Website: bh-photo
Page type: customer-info-address
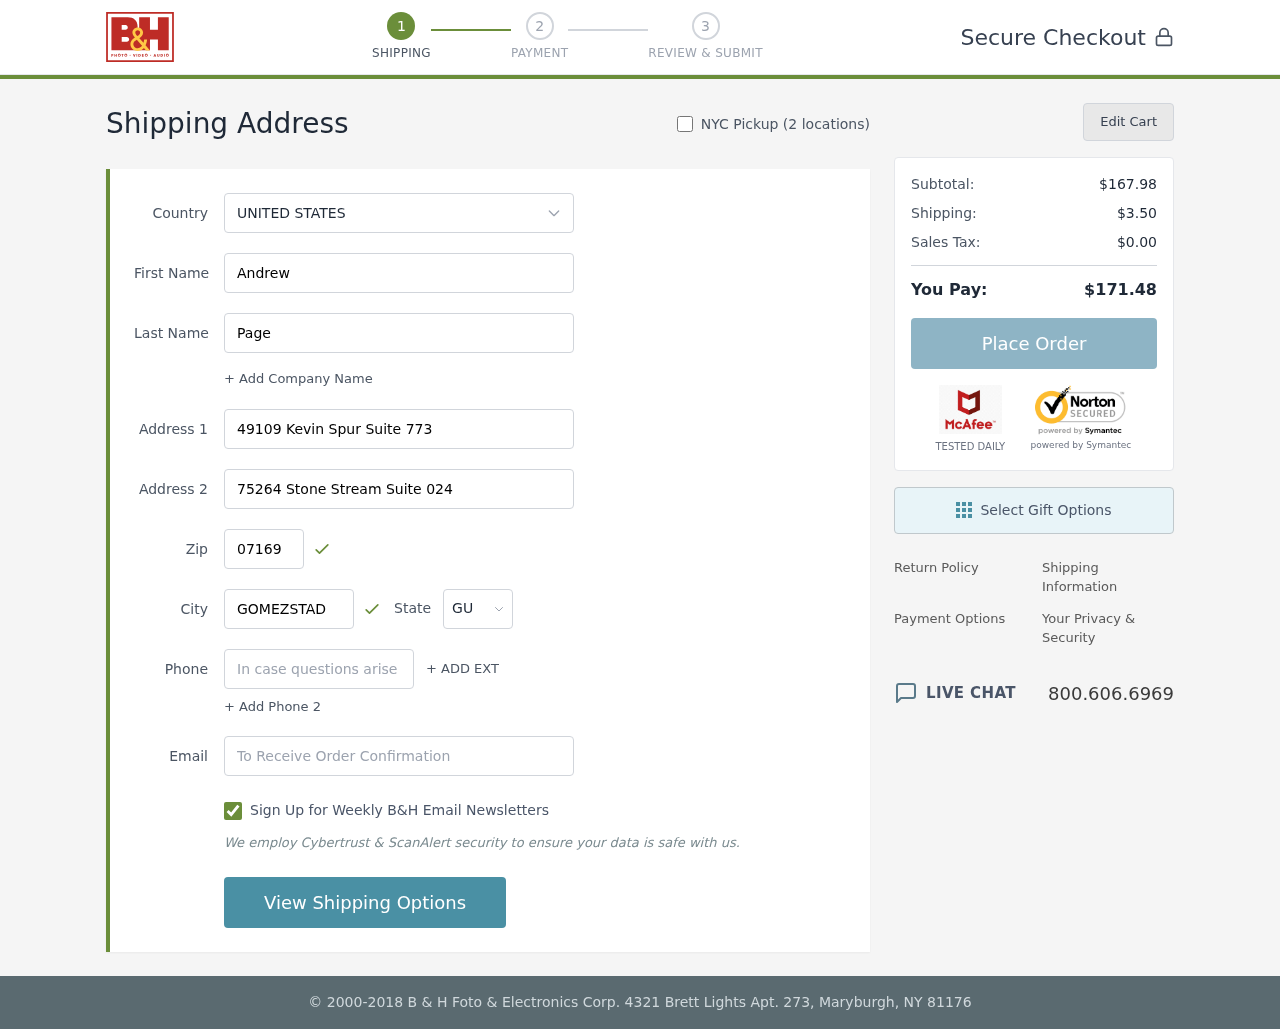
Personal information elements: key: PII_CITY
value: Gomezstad
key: PII_COUNTRY
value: United States
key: PII_EMAIL
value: andrew_page@hotmail.com
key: PII_FIRSTNAME
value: Andrew
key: PII_LASTNAME
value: Page
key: PII_PHONE
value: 4978889880
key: PII_POSTCODE
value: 07169
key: PII_STATE_ABBR
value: GU
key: PII_STREET
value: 49109 Kevin Spur Suite 773
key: PII_STREET2
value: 75264 Stone Stream Suite 024
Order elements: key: ORDER_SUBTOTAL
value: $167.98
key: ORDER_SHIPPING_COST
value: $3.50
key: ORDER_TAX
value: $0.00
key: ORDER_TOTAL
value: $171.48